Question: Please have a look at te following image

This is a gannt chart made with MS Project 2010. I think tis chart is incorrect because if one task finishes today, the next task will begin tomorrow. This is waterfall model so one task needed to finished inorder to start the next one. I have heard that if one task finishes today, the next task need to start today.
e.g:
'''
finalize proposal - start 03/06/2013 - end 11/06/2013
indentify technologies - start 12/06/2013 - end 19/06/2013
but it should be
finalize proposal - start 03/06/2013 - end 11/06/2013
indentify technologies - start 11/06/2013 - end 18/06/2013
'''
when I add dates like that and make the dependency, MS Project by it self move the next task to .
'''
finalize proposal - start 03/06/2013 - **end 11/06/2013**
identify technologies - **start 12/06/2013** - end 19/06/2013
'''
why this is happening in tis way? is this chart is correct or wrong? Please help.
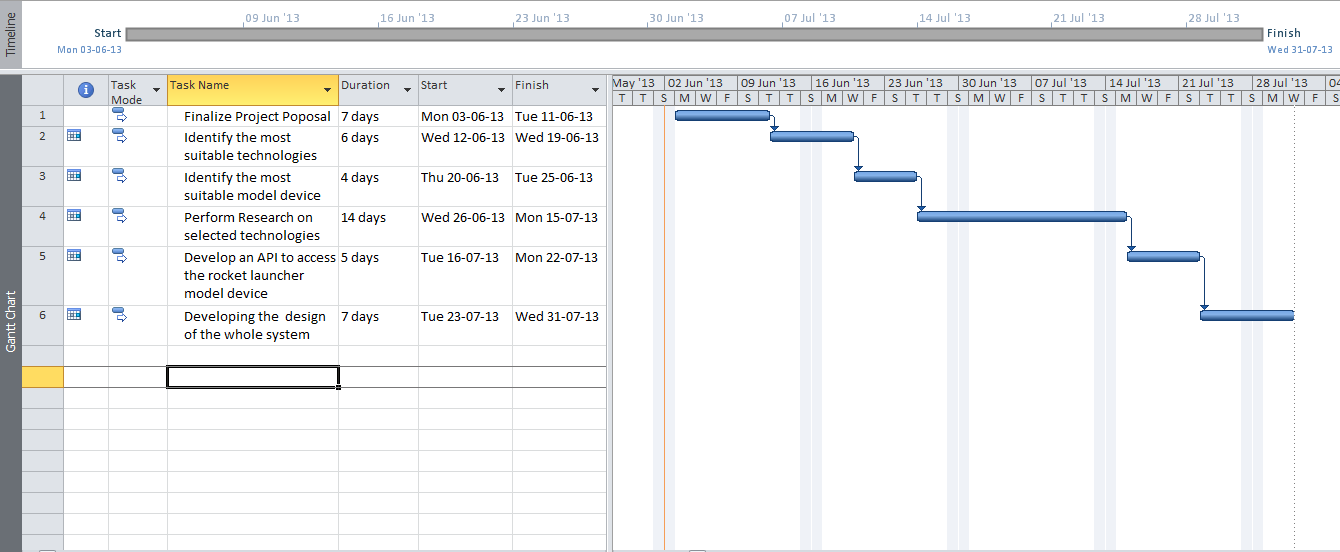
Answer: The chart is correct. If Task A takes one day and Task B starts after Task A is finished, Task B will start on the next day, not the same day.
This question does not belong on StackOverflow, though, since SO is for programming questions, not general software usage.